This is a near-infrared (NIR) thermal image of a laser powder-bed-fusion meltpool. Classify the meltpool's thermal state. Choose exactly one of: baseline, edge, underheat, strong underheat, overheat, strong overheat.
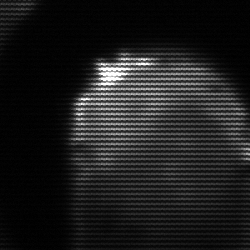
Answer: edge